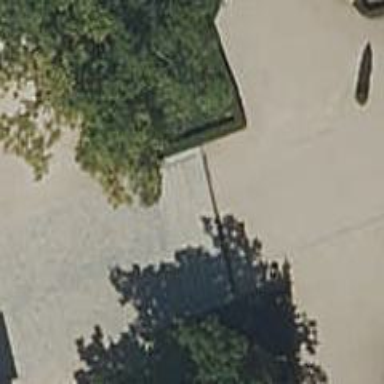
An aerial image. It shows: Footway with fine gravel surface.